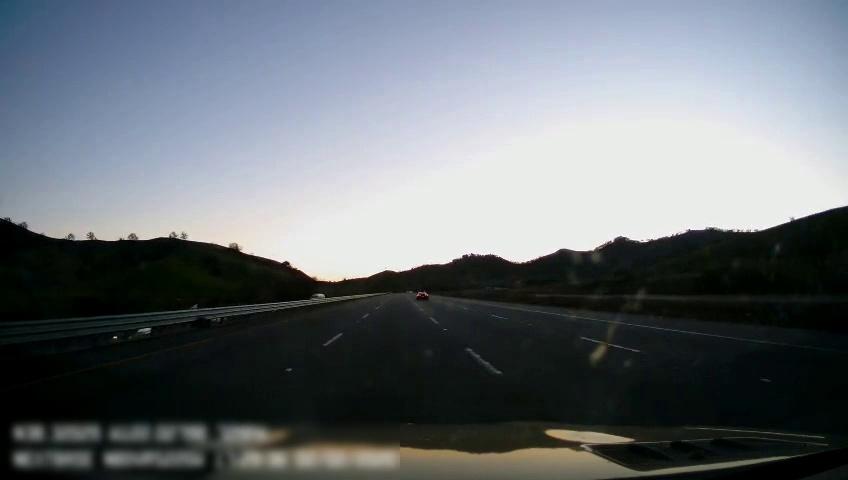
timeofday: Day
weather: Sunny
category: Drivable Space
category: Vehicles | Car
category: Vehicles | Truck
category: Vehicles | Car
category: Lanes | Current Lane
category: Lanes | Current Lane
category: Lanes | Alternate Lane
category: Lanes | Alternate Lane
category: Lanes | Alternate Lane